Aerial crown-view tile of a tropical tree (Barro Colorado Island, Panama), acquired 20250915:
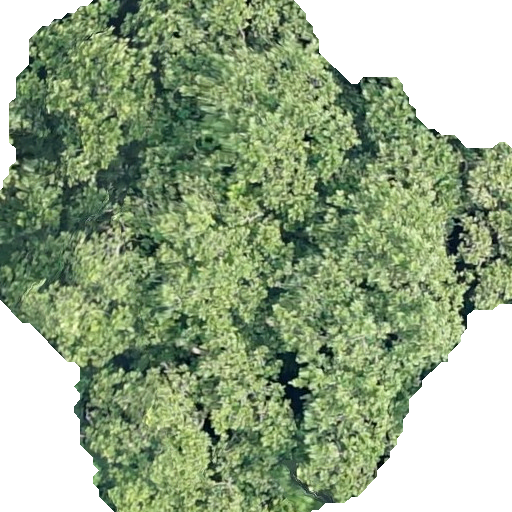
Species: Anacardium excelsum
GBIF accepted scientific name: Anacardium excelsum
Crown area: 323.985 m²